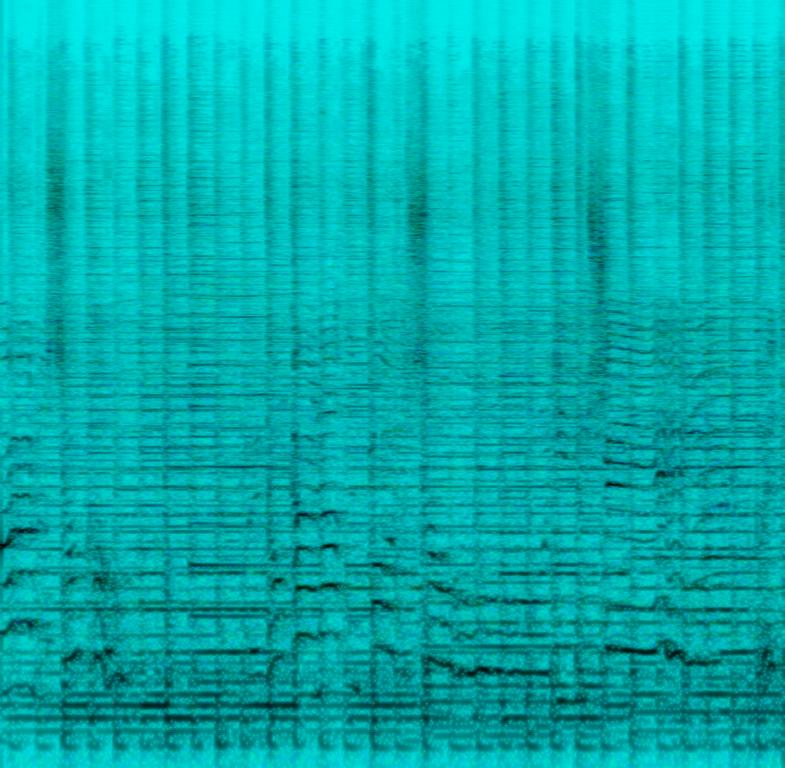
This folk song features a male voice singing the main melody. This is accompanied by an acoustic guitar. A shaker plays in place of the percussion. Violins play a melody in the background. The mood of this song is romantic. This song can be played in a flashback scene of a movie.